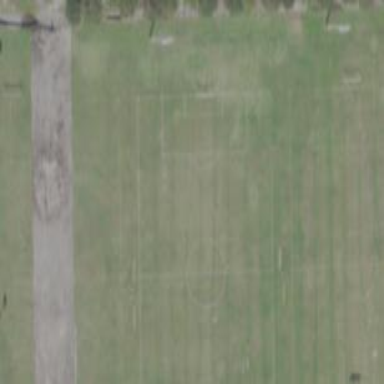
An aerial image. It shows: Soccer pitch designated for leisure and sports activities.